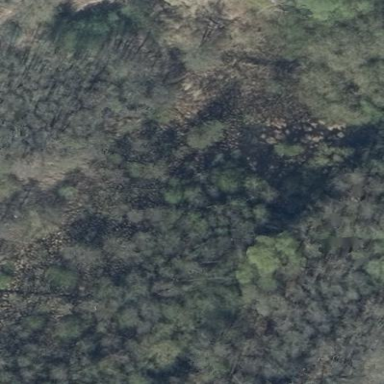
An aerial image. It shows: Deciduous broadleaved scrub in the natural environment.